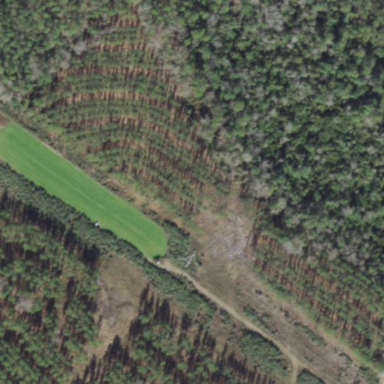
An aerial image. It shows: Forest dominated by needle-leaved trees.